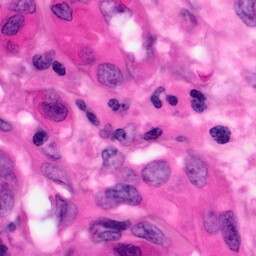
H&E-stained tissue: Pancreatic